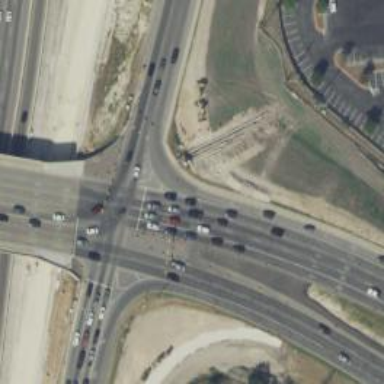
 featuring diverging diamond interchange."